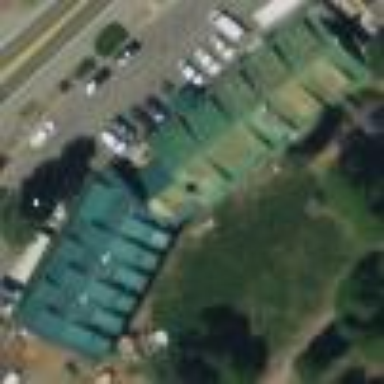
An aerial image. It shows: Hotel building.